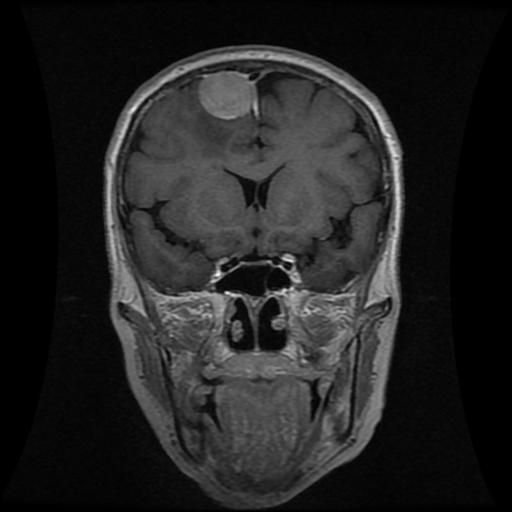
Label: meningioma